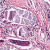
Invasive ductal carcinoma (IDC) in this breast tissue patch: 0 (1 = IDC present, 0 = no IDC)